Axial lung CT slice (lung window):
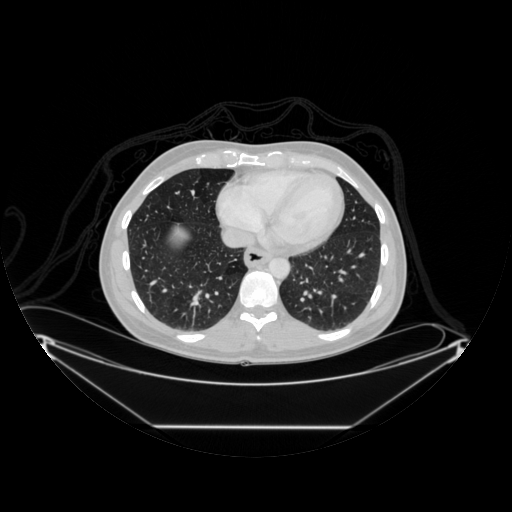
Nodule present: no